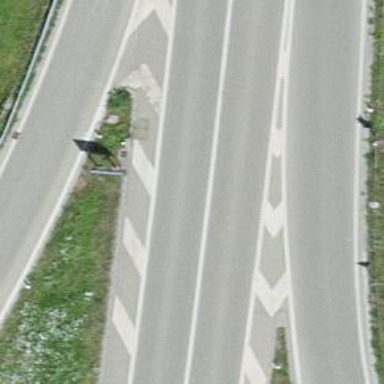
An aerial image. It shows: Asphalt trunk motorway.